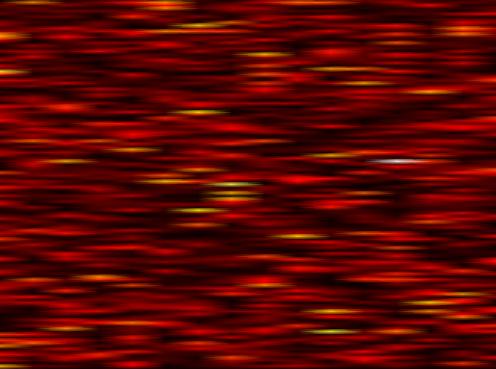
Label: FBMC